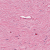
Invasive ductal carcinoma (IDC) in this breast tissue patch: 0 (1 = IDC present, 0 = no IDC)